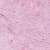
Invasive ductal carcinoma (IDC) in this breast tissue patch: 0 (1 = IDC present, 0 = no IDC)